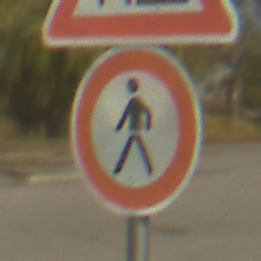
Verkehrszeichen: VerbotFussgaenger
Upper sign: Arbeitsstelle
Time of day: MorningAfternoon
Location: Outdoor (RoadRail)
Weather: PartlyCloudy
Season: NotSpecified
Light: Natural